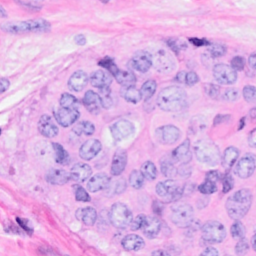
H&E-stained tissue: Breast